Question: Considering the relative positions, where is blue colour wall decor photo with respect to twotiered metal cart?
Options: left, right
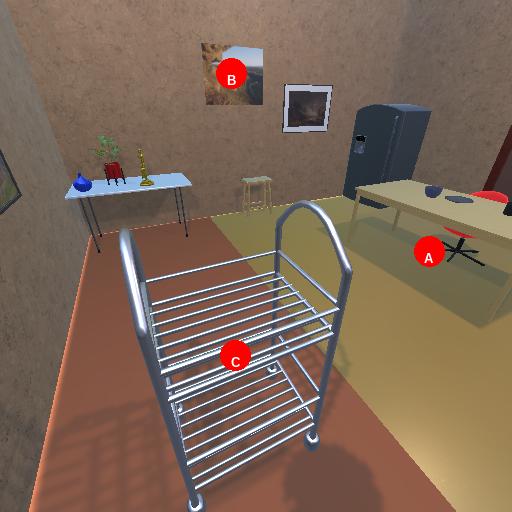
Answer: left